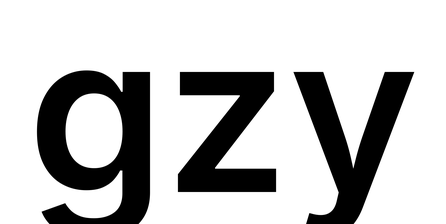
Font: Inter_SemiBold